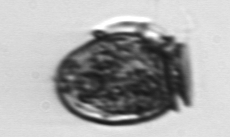
Label: Dinophysis_acuminata